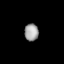
Tissue: lung
Cell type: Epithelial cells
Senescence score: 0.5736
Nuclear area (px): 238
Mean DAPI intensity: 157.861